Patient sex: M
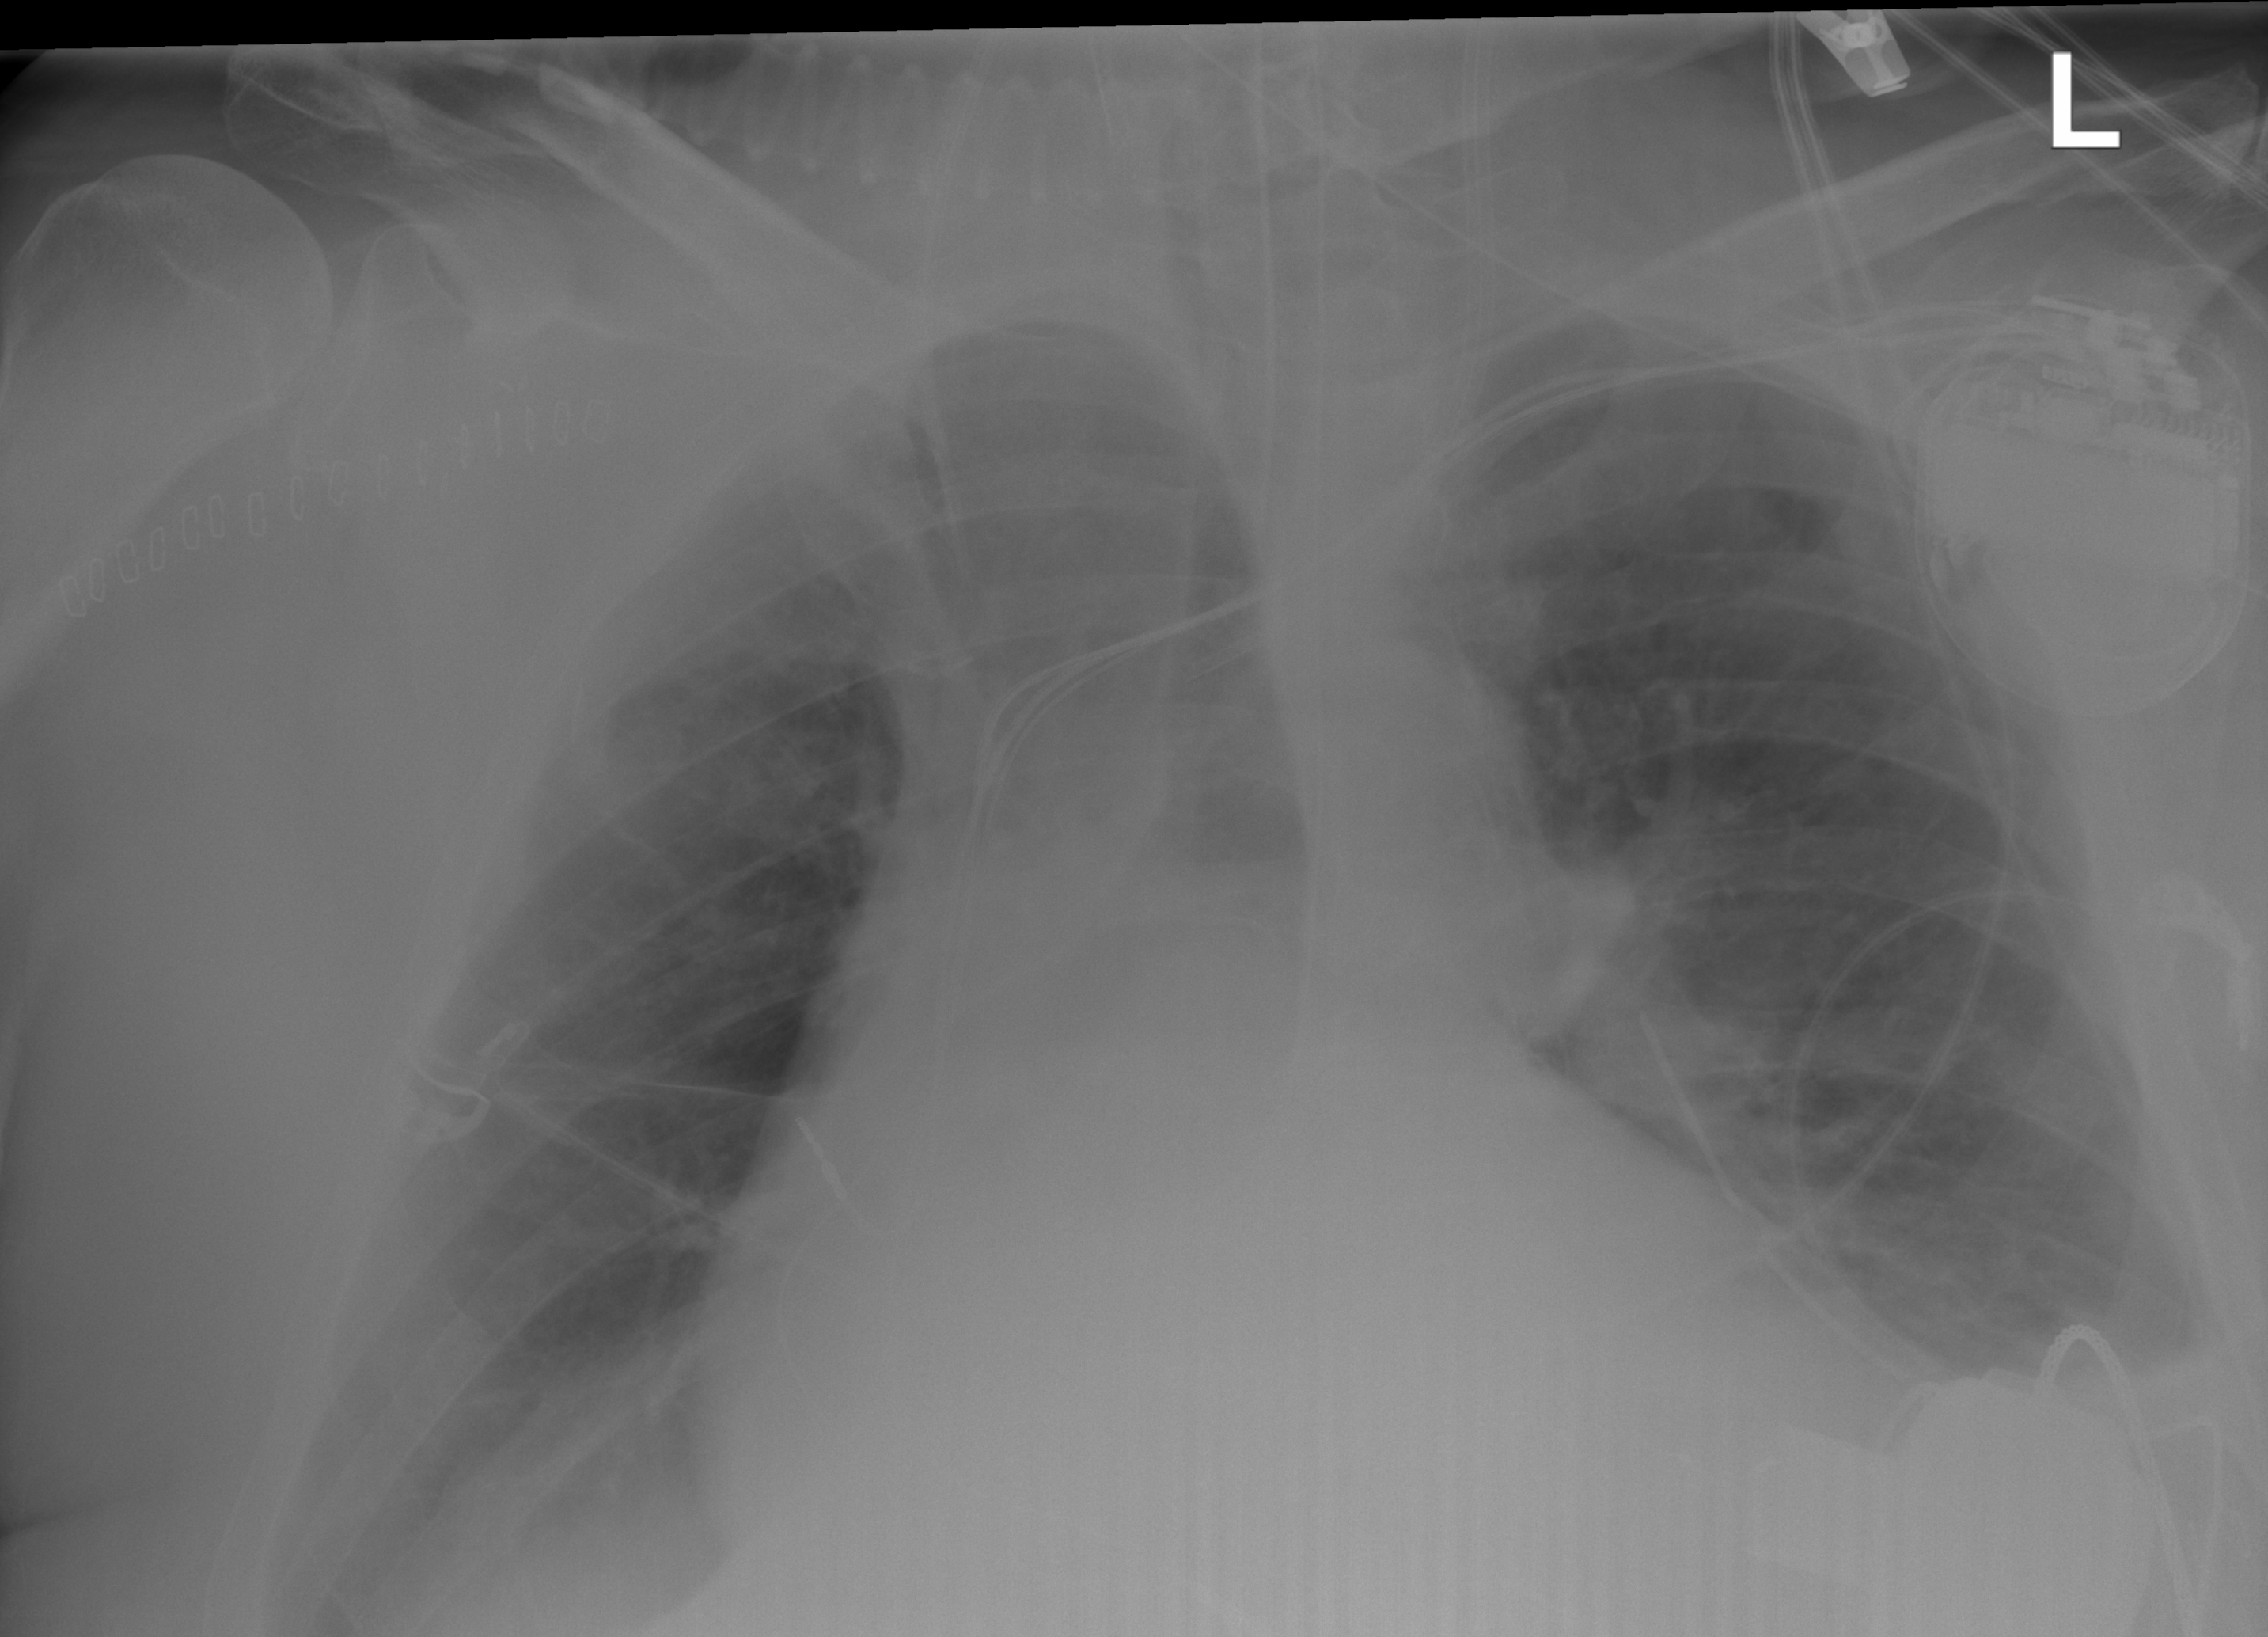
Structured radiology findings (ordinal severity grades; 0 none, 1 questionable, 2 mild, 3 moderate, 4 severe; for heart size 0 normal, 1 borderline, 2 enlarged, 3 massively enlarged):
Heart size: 2
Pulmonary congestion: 2
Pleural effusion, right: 2
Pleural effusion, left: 2
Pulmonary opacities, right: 0
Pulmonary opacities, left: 0
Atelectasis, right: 2
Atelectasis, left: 2